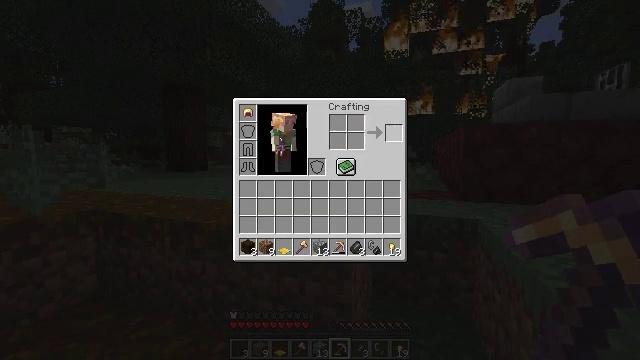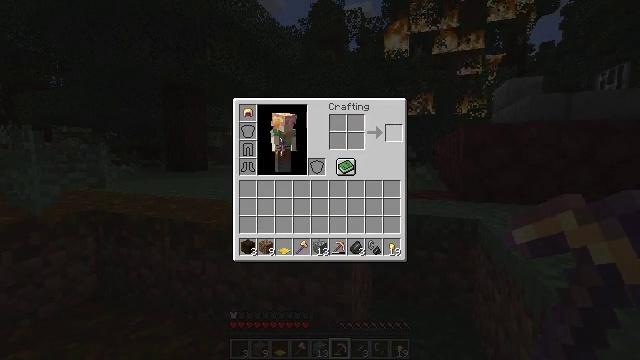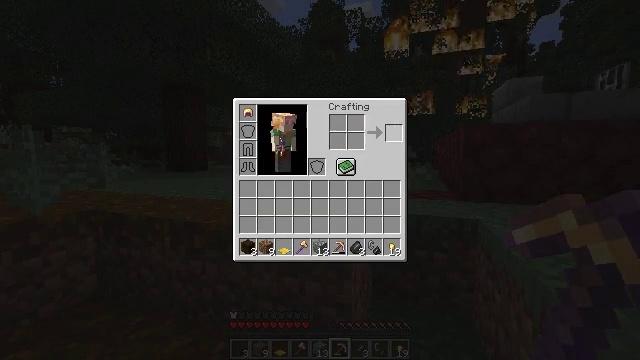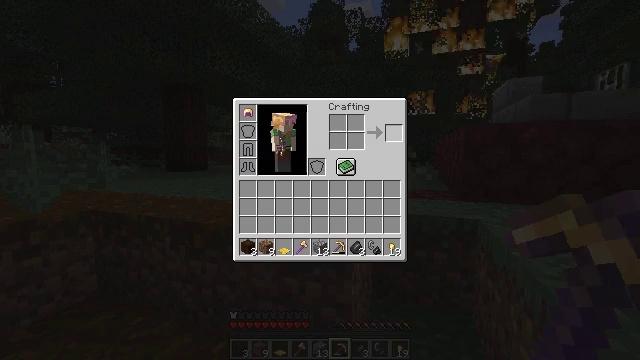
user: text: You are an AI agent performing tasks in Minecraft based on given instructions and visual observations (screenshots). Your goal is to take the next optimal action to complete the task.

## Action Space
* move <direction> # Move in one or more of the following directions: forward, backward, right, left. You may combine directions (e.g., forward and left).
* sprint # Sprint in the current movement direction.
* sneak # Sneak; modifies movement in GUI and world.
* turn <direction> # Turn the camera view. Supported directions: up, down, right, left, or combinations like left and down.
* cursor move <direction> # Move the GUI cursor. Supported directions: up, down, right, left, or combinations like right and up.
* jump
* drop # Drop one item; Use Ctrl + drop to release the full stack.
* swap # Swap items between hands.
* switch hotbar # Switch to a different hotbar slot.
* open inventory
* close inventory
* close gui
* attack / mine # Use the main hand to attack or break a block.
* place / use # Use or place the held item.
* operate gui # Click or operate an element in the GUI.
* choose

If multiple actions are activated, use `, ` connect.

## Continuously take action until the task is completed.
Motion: motion action
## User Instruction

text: Gather materials to craft spruce wood.
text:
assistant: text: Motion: sneak, choose
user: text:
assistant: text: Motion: sneak
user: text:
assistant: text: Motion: sneak
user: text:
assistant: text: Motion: sneak